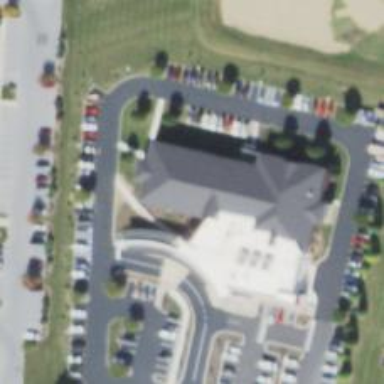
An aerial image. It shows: Clinic.